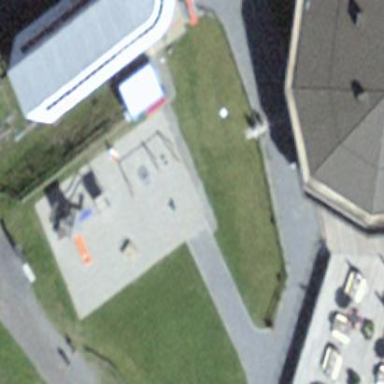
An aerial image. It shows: Playground with playground theme.